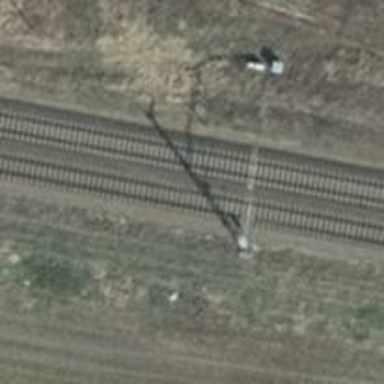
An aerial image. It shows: Railway milestone with catenary mast.